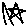
Label: star